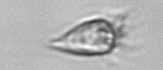
Label: Paratontonia_gracillima